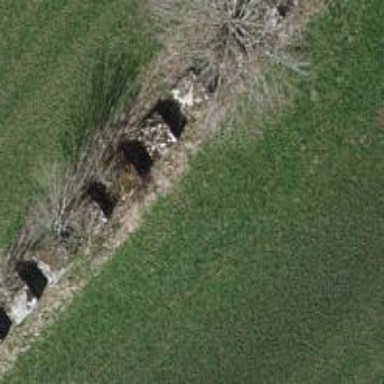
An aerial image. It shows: Wall barrier.